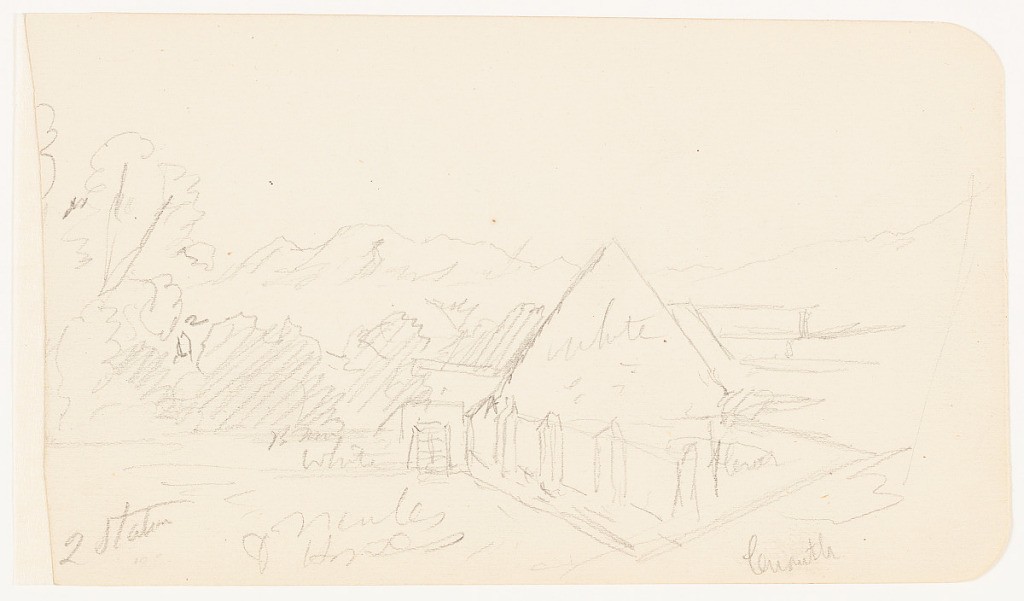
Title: Hacienda in Cuautla, Mexico
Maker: Frederic Edwin Church, American, 1826–1900
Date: February 1885
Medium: Graphite on off-white wove paper; verso: graphite
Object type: drawing
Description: Landscape and architecture sketch showing a view of a hacienda and its courtyard in Cuautla, Mexico. In the foreground at center, a square courtyard is bounded by stone walls, which are viewed obliquely. According to inscriptions, the courtyard is filled with mules and horses, though none are rendered. A gate or door is visible at the far end of the courtyard at lower center.  At center right, the tall, triangular gable of the hacienda building is starkly shown. Trees and bushes neighbor the hacienda at left, though which, the nearby train station is partially visible. Other town buildings are shown in the middle distance at right. In the background at left, the rugged ridge of Iztaccihuatl is visible beside the sloping mountainside of Popocatépetl, which climbs out of frame at right.

Verso: Mixed sketches from Cuautla, Mexico, showing views, at upper left, of a church's belltower and stepped facade; at upper right, a wide barn- or warehouse-like building shown obliquely; and at center, indistinct and undulating parallel lines that may represent a river or field.